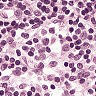
Metastatic tissue present: no